Question: I have a dataframe which I've used to create a ggplot object faceted into three separate plots.
'''
max_24h_lactate_cpet.long
First_24h_Lactate_Max, Lactate_Above_Threshold, Metric, Value
2.3, High, AT_VO2_mL.kg.min, 17.00
2.3, High, VO2_Peak, 84.07
2.3, High, AT_VE_VCO2, 35.00
'''
In dput format:
'''
dput(max_24h_lactate_cpet.long)
structure(list(First_24h_Lactate_Max = c(2.3, 2.3, 2.3), Lactate_Above_Threshold = structure(c(1L,
1L, 1L),
.Label = c("High", "Normal"), class = "factor"), Metric = structure(1:3, .Label = c("AT_VO2_mL.kg.min",
"VO2_Peak", "AT_VE_VCO2"), class = "factor"), Value = c(17, 84.07,
35)), .Names = c("First_24h_Lactate_Max", "Lactate_Above_Threshold",
"Metric", "Value"), row.names = c(44L, 192L, 340L), class = "data.frame")
'''
I want to put geom_rect() objects on each of these facets, but with different ymin and ymax values for each plot.
Here's my current code:
'''
max_24h_lac_vs_cpet <- ggplot(max_24h_lactate_cpet.long,
aes(x = max_24h_lactate_cpet.long$First_24h_Lactate_Max,
y = max_24h_lactate_cpet.long$Value))
max_24h_lac_vs_cpet + geom_point() +
facet_wrap( ~ Metric, scales="free_y") +
scale_color_brewer(palette="Set1") +
labs(x = "Max Lactate Value < 24h after surgery (mmol)",
y = "Test Metric Value") +
stat_smooth(method="lm") +
annotate("rect", xmin=-Inf, xmax=1.6, ymin=-Inf, ymax=Inf,alpha=0.1,fill="blue")
'''
This gives the following plot:

I've got my thresholds (x and y limits for geom_rect() objects) in a separate dataframe as follows:
'''
Metric xmin xmax ymin ymax
AT_VO2_mL.kg.min -Inf Inf -Inf 10.2
VO2_Peak -Inf Inf -Inf 75.0
AT_VE_VCO2 -Inf Inf 42 Inf
'''
Dput code:
'''
dput(thresholds)
structure(list(Metric = structure(c(2L, 3L, 1L), .Label = c("AT_VE_VCO2",
"AT_VO2_mL.kg.min", "VO2_Peak"), class = "factor"), xmin = c(-Inf,
-Inf, -Inf), xmax = c(Inf, Inf, Inf), ymin = c(-Inf, -Inf, 42
), ymax = c(10.2, 75, Inf)), .Names = c("Metric", "xmin", "xmax",
"ymin", "ymax"), class = "data.frame", row.names = c(NA, -3L))
'''
And have added this code snippet to my ggplot call
'''
+ geom_rect(data=thresholds$Metric, aes(xmin=xmin, xmax=xmax,
ymin=ymin, ymax=ymax,
alpha=0.1,fill="red"))
'''
Which gives an error as follows:
> Error: ggplot2 doesn't know how to deal with data of class factor
Using the following also gives an error:
'''
+ geom_rect(data=thresholds, aes(xmin=xmin, xmax=xmax,
ymin=ymin, ymax=ymax,
alpha=0.1,fill="red"))
'''
> Error: Aesthetics must either be length one, or the same length as the
dataProblems:xmin, xmax, ymin, ymax
I've looked at examples on <URL>, but am struggling to translate their answers to my own problem. Any help would be appreciated!
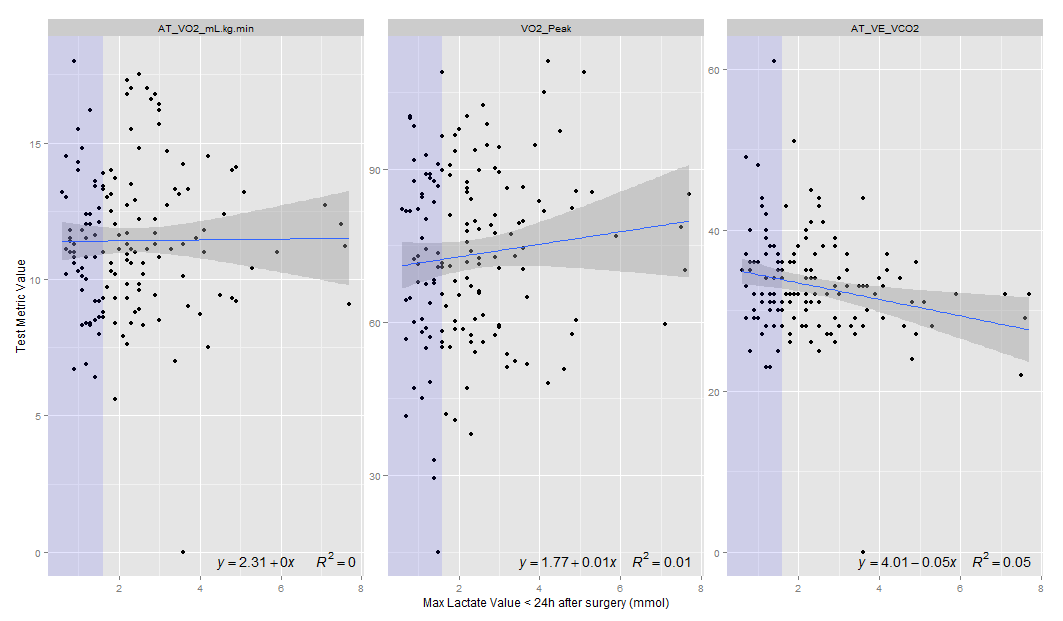
Answer: So you didn't provide us with 'labels', and only three rows of the first data set, so what follows is incomplete, but should demonstrate how to get the rect's working:
'''
max_24h_lac_vs_cpet <- ggplot(max_24h_lactate_cpet.long,
aes(x = First_24h_Lactate_Max,
y = Value))
max_24h_lac_vs_cpet + geom_point() +
facet_wrap( ~ Metric, scales="free_y") +
scale_color_brewer(palette="Set1") +
labs(x = "Max Lactate Value < 24h after surgery (mmol)",
y = "Test Metric Value") +
stat_smooth(method="lm") +
geom_rect(data=thresholds, aes(x = NULL,y = NULL,xmin=xmin, xmax=xmax,
ymin=ymin, ymax=ymax,
alpha=0.1,fill="red"))
'''
You were using '$' in the first 'aes()' call. do that. Then you need to un-map 'x' and 'y' in the 'geom_rect' layer, since they are inherited from the top level 'ggplot' call. The other option would be to use 'inherit.aes = FALSE'.